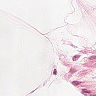
Metastatic tissue present: no